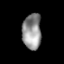
Tissue: lung
Cell type: Epithelial cells
Senescence score: 0.1733
Nuclear area (px): 658
Mean DAPI intensity: 146.267